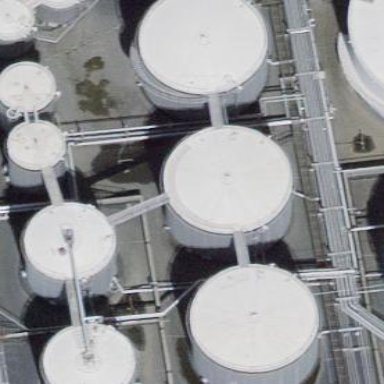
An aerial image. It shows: Storage tank that is man-made.